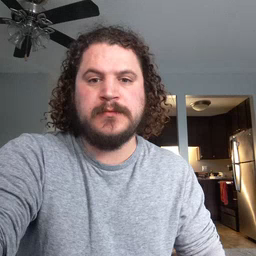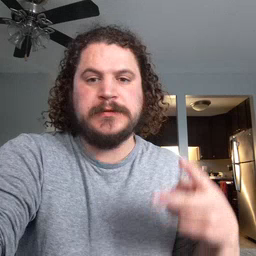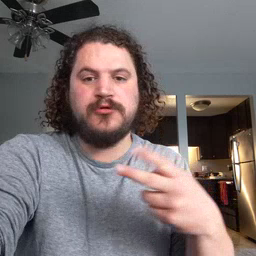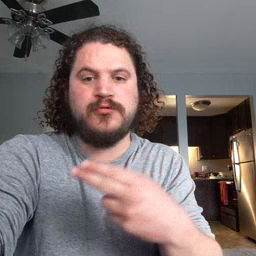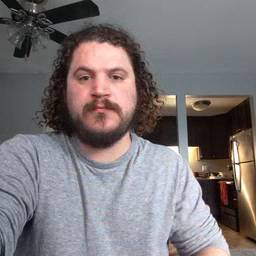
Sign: scissors